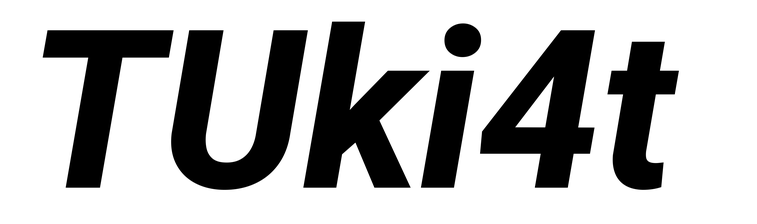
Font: Roboto-Italic_ExtraBold_Italic